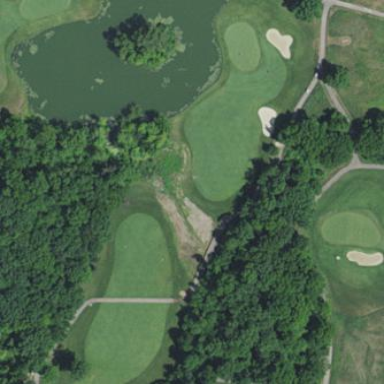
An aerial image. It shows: Area with grass used as rough in golf course.